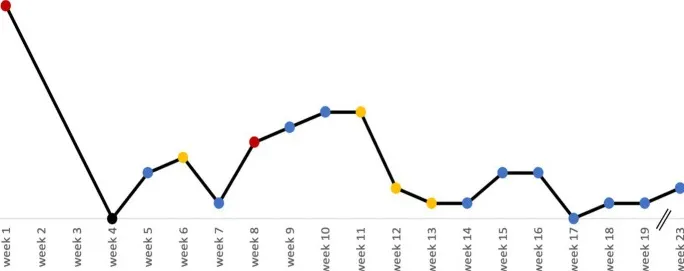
(A) Functional seizure frequency reported in number of seizures per week over the course of treatment and maintenance sessions as reported in participant seizure diary. Red indicates strong seizure severity, blue indicates mild seizure severity, and yellow indicates a mix of both types of seizure severity. No data on seizure frequency week 2 and 3 are due to missed data collection.
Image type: pathology (masson_trichrome)